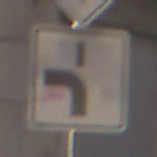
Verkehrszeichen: VerlaufVorfahrtsstrasse5
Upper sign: Vorfahrtsstrasse
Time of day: Midday
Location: Outdoor (Urban)
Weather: Clear
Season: NotSpecified
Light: Natural